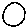
Label: circle